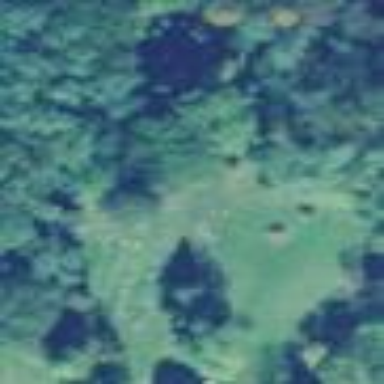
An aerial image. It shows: Cemetery.